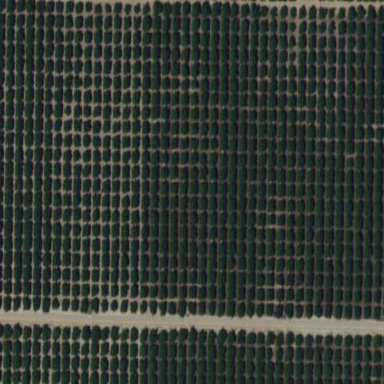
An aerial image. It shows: Orchard.